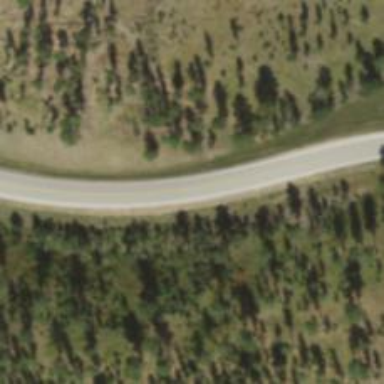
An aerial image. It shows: Tertiary road.